Interaction volume radius: 10 \u00c5
Interaction volume height: 15 \u00c5
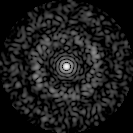
Disorder parameter: 0.8362